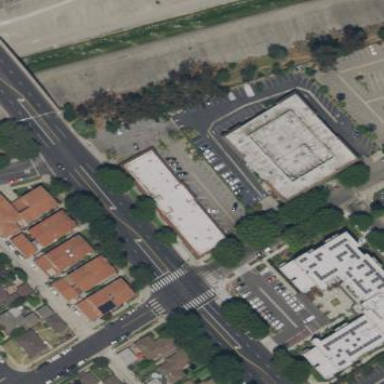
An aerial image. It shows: Commercial building.